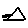
Label: triangle